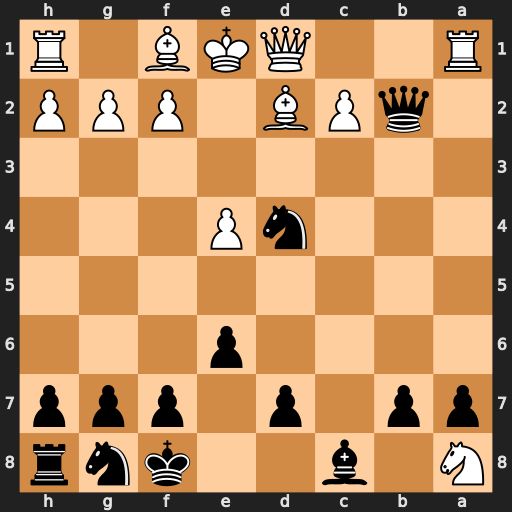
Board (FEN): N1b2knr/pp1p1ppp/4p3/8/3nP3/8/1qPB1PPP/R2QKB1R
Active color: b
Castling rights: KQ
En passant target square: -
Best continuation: Nxc2+ Ke2 Nxa1 Qc1 Qxc1